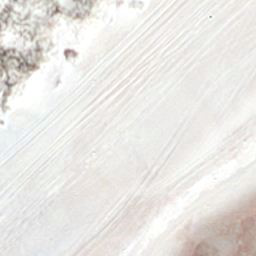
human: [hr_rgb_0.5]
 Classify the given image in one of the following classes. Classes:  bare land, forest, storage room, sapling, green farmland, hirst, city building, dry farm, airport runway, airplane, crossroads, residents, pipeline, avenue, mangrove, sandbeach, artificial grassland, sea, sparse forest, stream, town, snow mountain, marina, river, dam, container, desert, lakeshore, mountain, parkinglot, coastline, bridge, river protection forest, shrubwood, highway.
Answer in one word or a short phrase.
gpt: sandbeach